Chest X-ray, AP view. Patient: 75 years old, sex F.
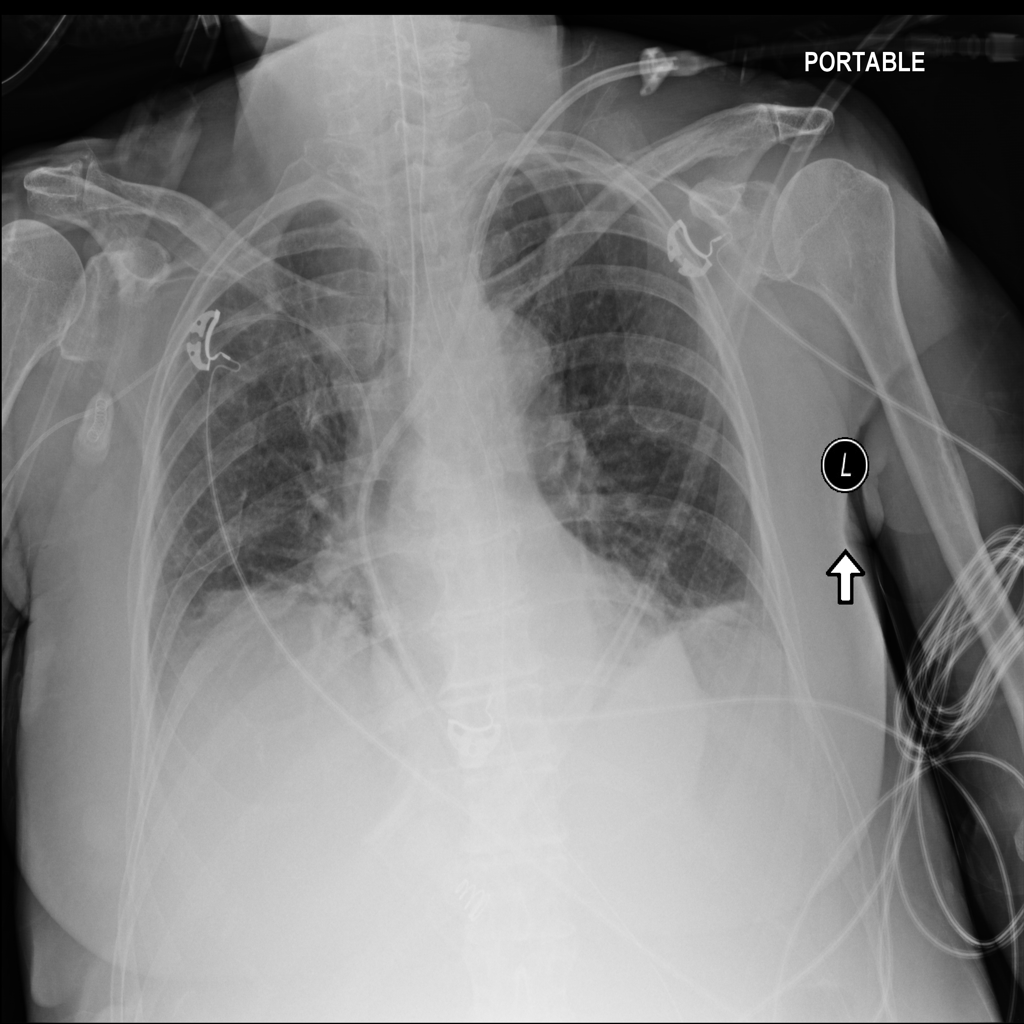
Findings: Atelectasis, Effusion